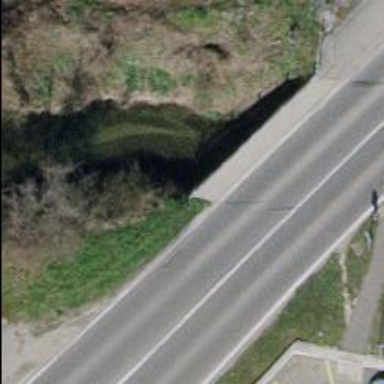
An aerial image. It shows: Sidewalk on bridge.